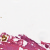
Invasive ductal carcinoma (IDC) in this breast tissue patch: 0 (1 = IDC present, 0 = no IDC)